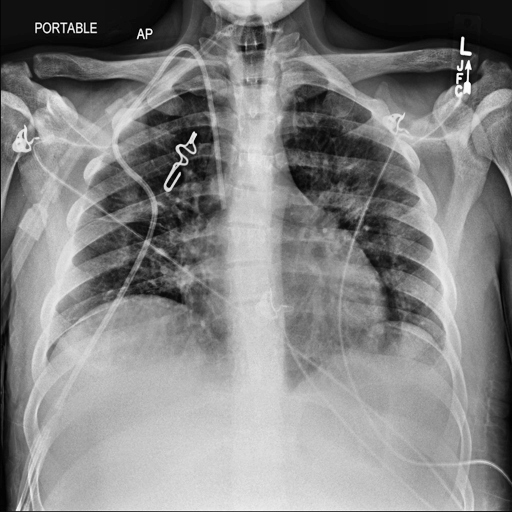
Finding: NORMAL